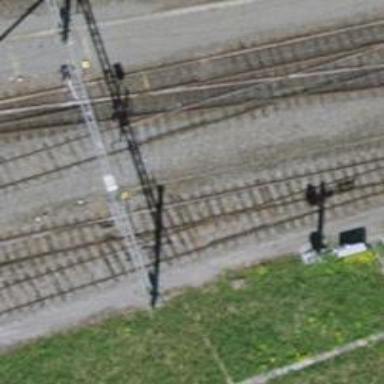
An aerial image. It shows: Railway switch.